Interaction volume radius: 5 \u00c5
Interaction volume height: 30 \u00c5
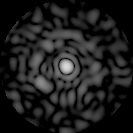
Disorder parameter: 0.8058